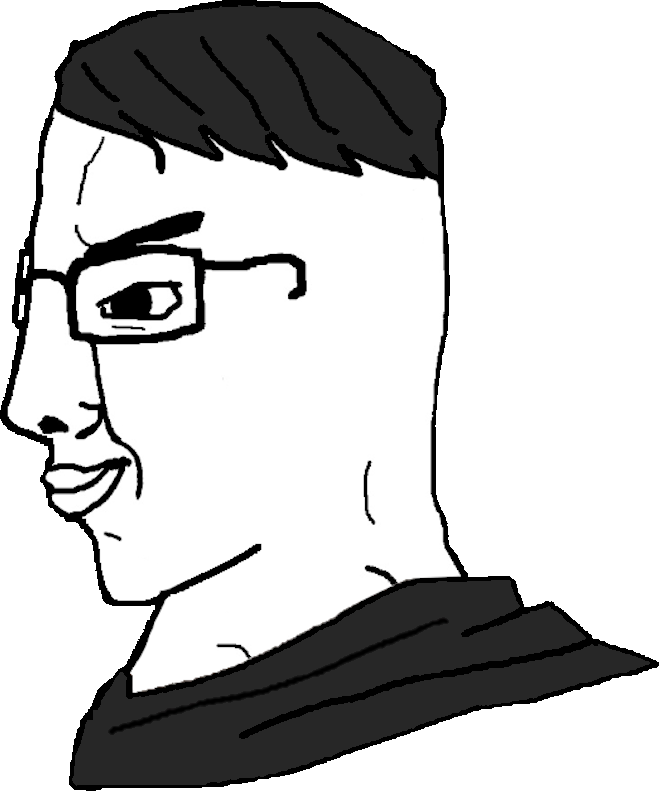
Label: 5_Poljak